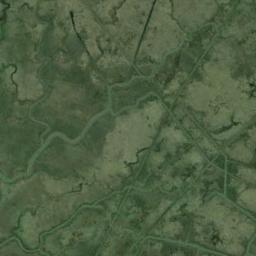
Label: wetland